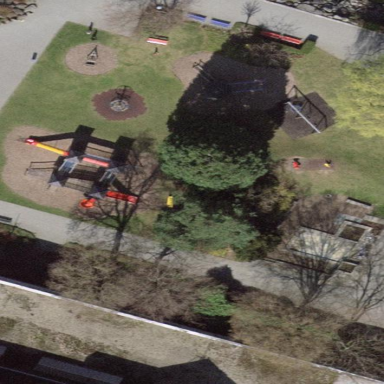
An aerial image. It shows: Playground area for leisure activities on the land.